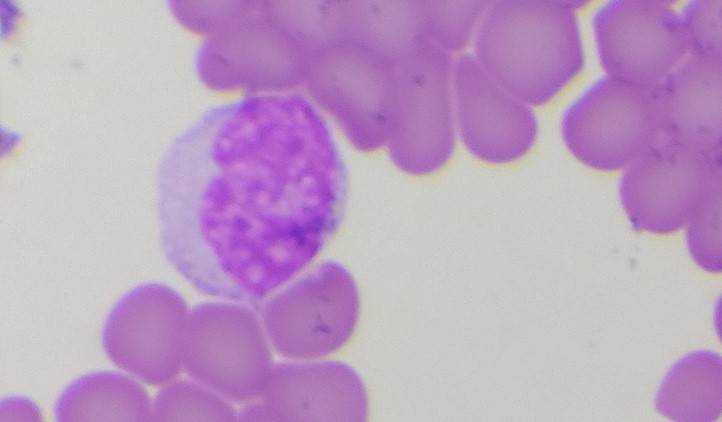
White blood cell type: Lymphocyte